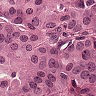
Metastatic tissue present: yes